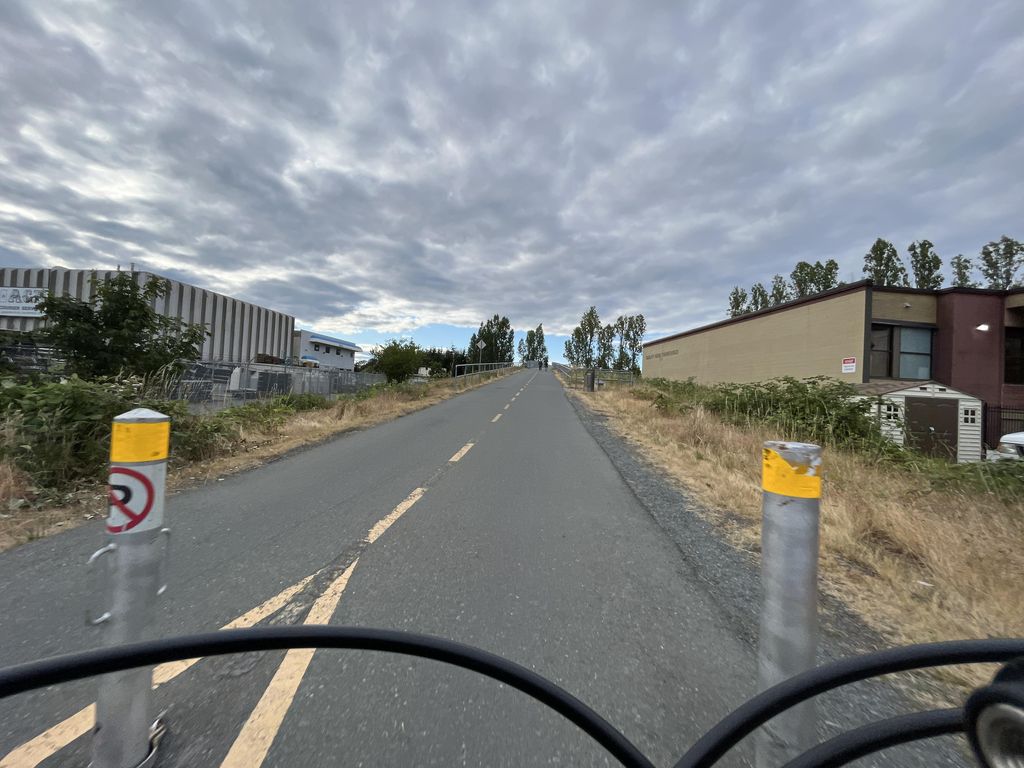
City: victoria